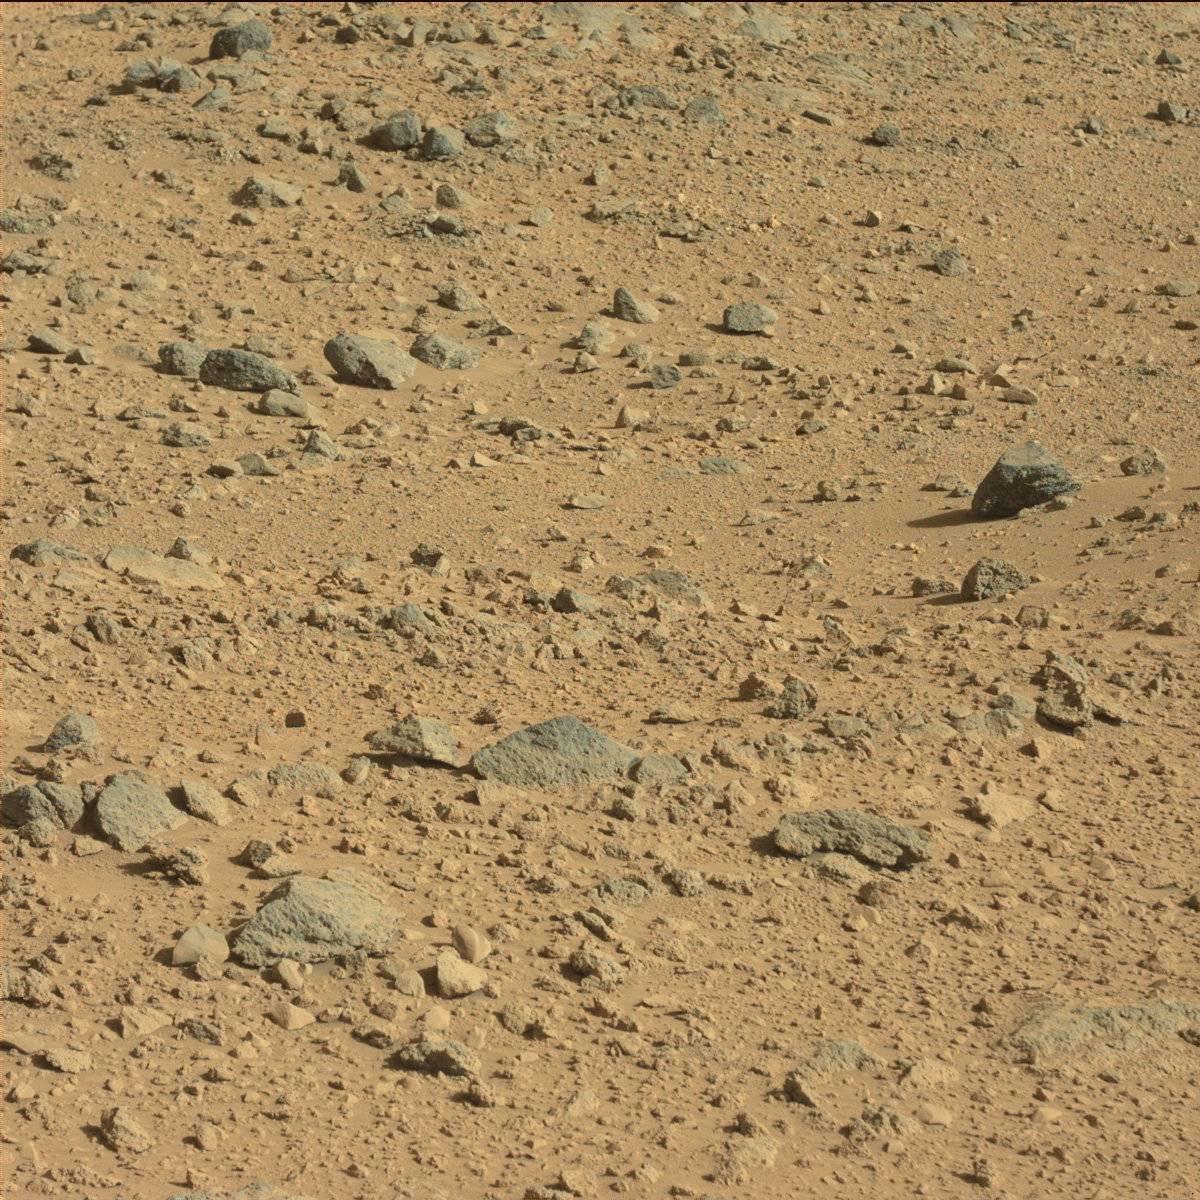
Terrain classes present: Bedrock, Sand / Soil